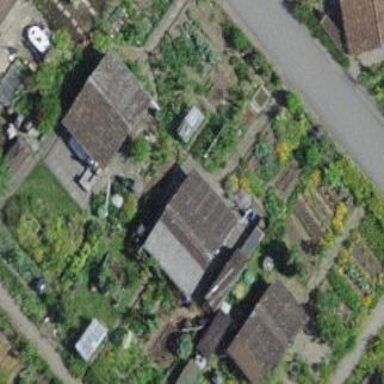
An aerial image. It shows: Allotment house.